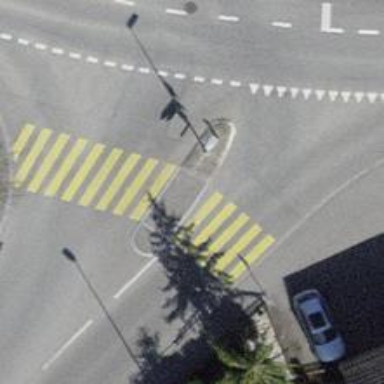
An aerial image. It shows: Marked zebra crossing with pedestrian island.